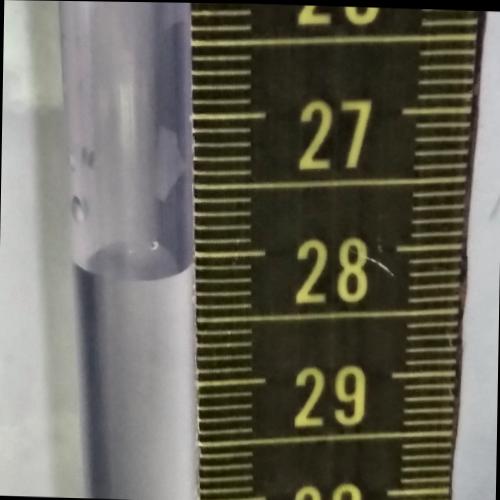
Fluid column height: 28.1 cm